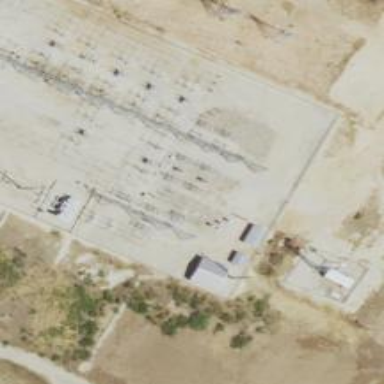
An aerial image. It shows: Power tower.